Question: I want to deploy a java webservice from eclipse,to run on my localhost without eclipse
this is my webservice:
'''
import javax.jws.WebMethod;
import javax.jws.WebService;
@WebService
public class HelloWeb {
@WebMethod
public String sayGreeting(String name) {
return "Greeting " + name + "!";
}
'''
}
i did the following:
after writing this, i rightclicked on the helloweb file, and clicked "create web service"
and got the following image:

after clicking finish the service begins running in the internal web explorer
but i want it to run when eclipse is closed
how do i do that?
what am i missing?
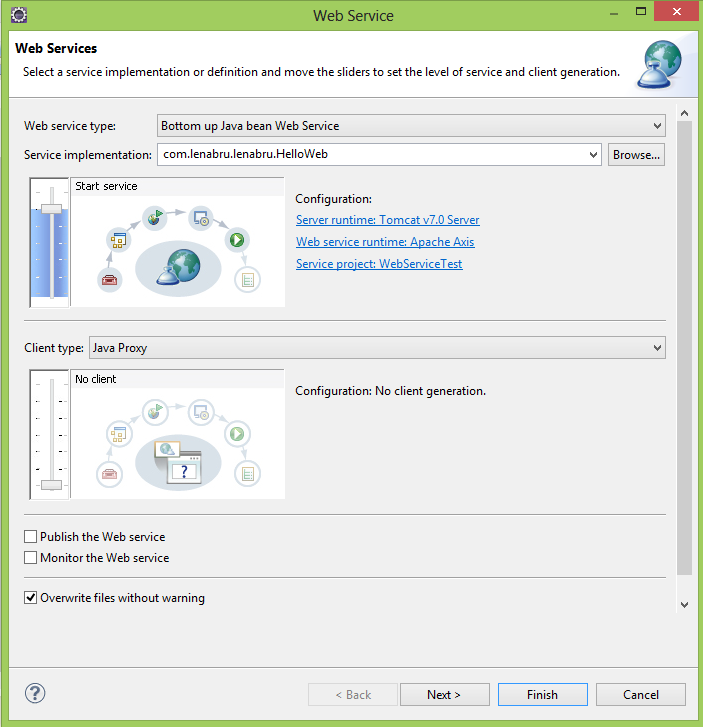
Answer: it looks like your using Eclipse to manage your server (and so it shows in an internal browser).
The IDE puts all the files in the correct directories relative to your server's root.
You dont however need to use an IDE to use a web-server like Tomcat or whatever other webserver you wish to use. If the server is setup correctly (see here for Tomcat <URL>.